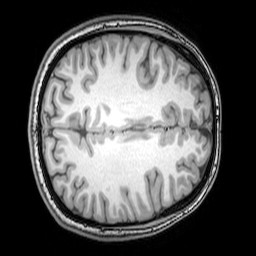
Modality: T1w
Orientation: axial
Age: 23
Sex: male
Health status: healthy
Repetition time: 0.081 s
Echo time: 0.037 s